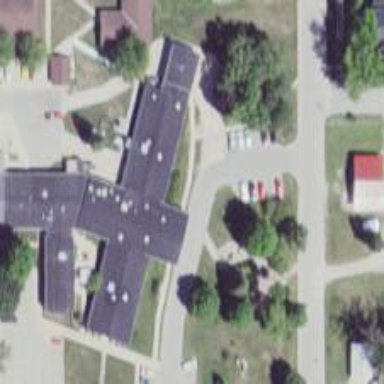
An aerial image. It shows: Nursing home.